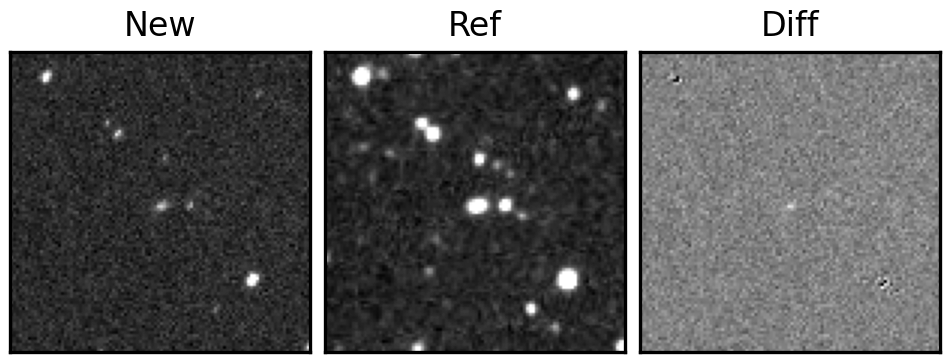
Label: real